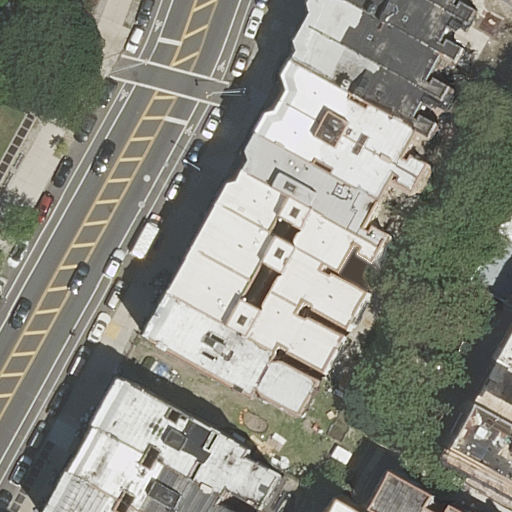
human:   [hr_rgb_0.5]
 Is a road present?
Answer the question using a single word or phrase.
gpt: yes

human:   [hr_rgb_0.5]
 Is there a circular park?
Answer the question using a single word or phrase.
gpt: no

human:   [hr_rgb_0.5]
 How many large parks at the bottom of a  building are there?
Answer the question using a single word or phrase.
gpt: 0

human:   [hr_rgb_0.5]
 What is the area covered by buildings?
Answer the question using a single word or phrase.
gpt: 4427m2

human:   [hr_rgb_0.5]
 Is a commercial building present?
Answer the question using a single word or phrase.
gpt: no

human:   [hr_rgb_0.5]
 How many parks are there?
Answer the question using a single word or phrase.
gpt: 1

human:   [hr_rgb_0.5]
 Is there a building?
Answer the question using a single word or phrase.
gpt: yes

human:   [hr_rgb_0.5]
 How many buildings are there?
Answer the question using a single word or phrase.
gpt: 19

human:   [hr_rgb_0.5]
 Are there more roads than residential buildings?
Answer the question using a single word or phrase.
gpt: no

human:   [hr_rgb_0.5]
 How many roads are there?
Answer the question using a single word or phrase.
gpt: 2

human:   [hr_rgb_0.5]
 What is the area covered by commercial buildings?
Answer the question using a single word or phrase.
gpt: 0m2

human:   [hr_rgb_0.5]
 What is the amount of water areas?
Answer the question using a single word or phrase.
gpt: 0

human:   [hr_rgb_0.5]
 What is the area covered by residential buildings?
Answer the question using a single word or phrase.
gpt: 4427m2

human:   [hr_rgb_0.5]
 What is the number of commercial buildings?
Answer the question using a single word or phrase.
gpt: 0

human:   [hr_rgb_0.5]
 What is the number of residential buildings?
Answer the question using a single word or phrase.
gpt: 19

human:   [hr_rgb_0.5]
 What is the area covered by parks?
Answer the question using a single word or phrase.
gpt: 10610m2

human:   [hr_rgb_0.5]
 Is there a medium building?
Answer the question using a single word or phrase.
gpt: yes

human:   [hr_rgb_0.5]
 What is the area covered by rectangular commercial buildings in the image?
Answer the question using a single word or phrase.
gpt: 0m2

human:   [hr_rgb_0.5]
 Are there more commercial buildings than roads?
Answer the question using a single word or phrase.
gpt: no

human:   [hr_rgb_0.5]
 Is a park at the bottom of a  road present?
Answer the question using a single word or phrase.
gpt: no

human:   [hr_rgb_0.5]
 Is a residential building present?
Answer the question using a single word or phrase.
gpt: yes

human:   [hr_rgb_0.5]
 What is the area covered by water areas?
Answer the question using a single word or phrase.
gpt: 0m2

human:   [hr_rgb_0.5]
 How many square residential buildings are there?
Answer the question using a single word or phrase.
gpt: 0

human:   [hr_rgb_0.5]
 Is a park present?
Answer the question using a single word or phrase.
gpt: yes

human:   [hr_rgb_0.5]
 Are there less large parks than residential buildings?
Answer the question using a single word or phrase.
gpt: yes

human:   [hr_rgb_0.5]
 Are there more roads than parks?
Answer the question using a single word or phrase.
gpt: yes

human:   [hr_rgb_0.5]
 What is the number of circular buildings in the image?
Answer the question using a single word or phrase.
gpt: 0

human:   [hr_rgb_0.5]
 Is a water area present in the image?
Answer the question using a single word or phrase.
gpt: no

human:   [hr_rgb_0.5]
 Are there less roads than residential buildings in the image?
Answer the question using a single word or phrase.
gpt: yes

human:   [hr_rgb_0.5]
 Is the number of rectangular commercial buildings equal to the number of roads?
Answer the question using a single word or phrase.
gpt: no

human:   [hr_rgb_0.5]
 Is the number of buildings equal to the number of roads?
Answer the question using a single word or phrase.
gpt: no

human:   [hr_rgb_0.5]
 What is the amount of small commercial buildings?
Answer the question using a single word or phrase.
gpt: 0

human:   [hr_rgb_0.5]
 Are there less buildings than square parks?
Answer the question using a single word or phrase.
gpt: no

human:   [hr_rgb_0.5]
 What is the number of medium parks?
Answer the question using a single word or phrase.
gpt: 0

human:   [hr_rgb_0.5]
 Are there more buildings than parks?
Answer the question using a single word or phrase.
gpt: yes

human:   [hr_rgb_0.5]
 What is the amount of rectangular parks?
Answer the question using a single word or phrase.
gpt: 1

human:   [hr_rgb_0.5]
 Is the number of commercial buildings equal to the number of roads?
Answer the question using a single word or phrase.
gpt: no

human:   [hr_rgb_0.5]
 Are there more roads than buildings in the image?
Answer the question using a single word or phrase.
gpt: no

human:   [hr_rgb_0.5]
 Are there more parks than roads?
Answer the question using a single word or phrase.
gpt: no

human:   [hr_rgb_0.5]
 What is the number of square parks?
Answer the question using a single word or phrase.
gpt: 0

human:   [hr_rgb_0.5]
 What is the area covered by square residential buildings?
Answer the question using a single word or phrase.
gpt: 0m2

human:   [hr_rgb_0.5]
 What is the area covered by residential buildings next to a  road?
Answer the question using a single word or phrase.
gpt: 4427m2

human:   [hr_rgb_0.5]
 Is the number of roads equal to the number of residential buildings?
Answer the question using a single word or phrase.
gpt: no

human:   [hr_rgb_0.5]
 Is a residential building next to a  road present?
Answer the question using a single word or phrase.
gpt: yes

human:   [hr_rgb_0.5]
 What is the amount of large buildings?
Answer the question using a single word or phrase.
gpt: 1

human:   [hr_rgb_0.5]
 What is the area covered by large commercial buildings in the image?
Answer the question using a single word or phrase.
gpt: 0m2

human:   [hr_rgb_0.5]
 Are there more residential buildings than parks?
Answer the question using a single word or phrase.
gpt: yes

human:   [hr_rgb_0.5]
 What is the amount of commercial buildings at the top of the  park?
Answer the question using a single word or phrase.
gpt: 0

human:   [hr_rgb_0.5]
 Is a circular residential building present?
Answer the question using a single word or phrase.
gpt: no

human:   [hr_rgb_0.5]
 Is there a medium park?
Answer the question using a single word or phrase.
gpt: no

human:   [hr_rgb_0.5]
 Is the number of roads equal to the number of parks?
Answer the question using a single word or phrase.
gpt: no

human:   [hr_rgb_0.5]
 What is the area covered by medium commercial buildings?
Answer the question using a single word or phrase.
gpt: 0m2

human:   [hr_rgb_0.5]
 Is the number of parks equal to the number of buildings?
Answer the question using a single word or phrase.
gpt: no

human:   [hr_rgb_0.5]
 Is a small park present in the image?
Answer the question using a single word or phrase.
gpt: no

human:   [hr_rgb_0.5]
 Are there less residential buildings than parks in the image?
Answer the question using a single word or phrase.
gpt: no

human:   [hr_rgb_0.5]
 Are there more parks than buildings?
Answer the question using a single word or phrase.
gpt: no

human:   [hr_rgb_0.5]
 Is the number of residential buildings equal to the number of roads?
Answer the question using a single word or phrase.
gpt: no

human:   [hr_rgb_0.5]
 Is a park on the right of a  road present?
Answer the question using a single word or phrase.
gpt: no

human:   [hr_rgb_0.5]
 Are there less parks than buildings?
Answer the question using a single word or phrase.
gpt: yes

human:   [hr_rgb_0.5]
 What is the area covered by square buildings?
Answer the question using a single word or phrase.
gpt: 0m2

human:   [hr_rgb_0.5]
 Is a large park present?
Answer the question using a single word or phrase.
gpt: yes

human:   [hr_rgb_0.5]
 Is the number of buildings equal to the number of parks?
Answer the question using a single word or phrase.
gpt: no

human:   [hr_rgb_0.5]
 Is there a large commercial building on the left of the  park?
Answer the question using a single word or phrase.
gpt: no

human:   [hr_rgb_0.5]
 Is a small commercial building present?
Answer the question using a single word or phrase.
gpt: no